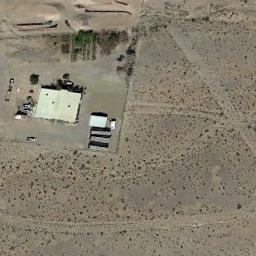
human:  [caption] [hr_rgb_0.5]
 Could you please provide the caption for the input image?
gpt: Many cars are beside the sparse residential .

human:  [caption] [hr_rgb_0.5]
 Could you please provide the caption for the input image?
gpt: The sparse residential is on the bare land .

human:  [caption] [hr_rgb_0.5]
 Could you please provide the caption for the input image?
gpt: Two paths lead to a small black house .

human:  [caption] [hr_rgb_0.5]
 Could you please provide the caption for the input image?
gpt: There are two houses of different sizes in a sparse residential area surrounded by open spaces .

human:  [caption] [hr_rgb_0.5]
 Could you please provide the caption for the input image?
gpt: A sparse residential area with a yellow building and bare land .